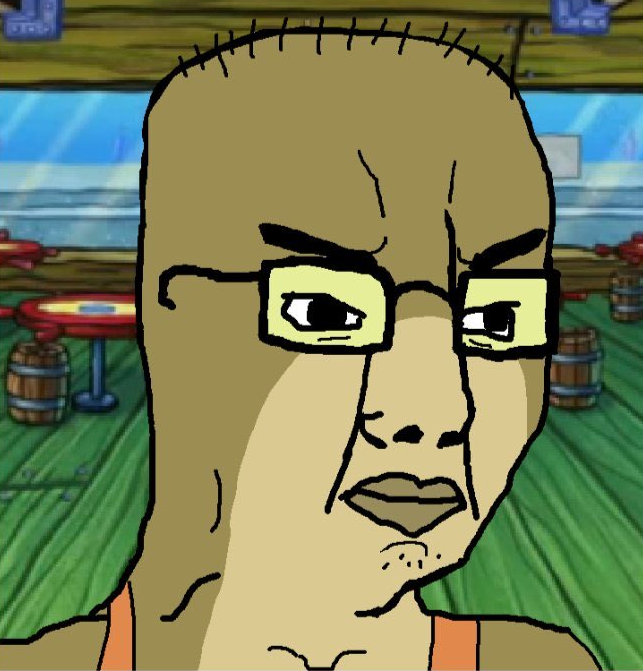
Label: 5_Poljak